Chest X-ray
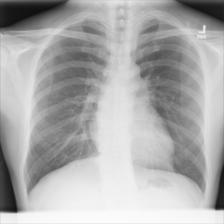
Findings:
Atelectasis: negative
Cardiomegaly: negative
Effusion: negative
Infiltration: negative
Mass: negative
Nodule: negative
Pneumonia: negative
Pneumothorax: negative
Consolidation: negative
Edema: negative
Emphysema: negative
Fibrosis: negative
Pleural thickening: negative
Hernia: negative